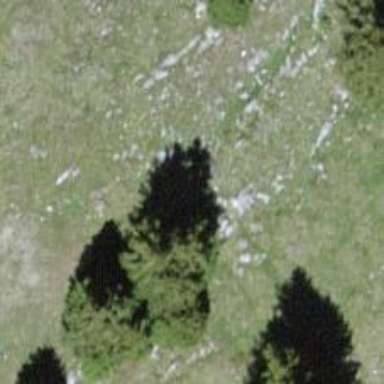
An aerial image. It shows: Beautiful tree in nature.